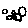
Label: circle